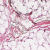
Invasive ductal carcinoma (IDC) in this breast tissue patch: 0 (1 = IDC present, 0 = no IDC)